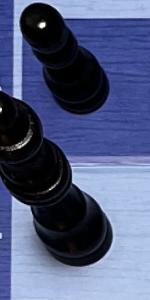
Label: Queen_Black